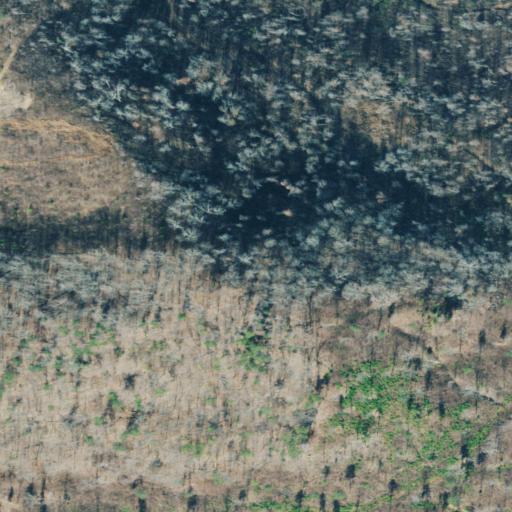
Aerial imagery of cape in Georgia named Dugan Point containing deciduous forest, shrub, evergreen forest, and mixed forest